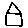
Label: house